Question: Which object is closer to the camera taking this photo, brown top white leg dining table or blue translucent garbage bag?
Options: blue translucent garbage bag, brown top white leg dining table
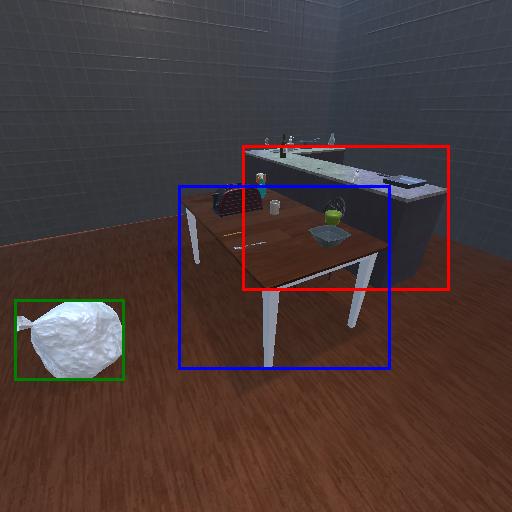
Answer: blue translucent garbage bag